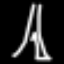
Label: The Eiffel Tower